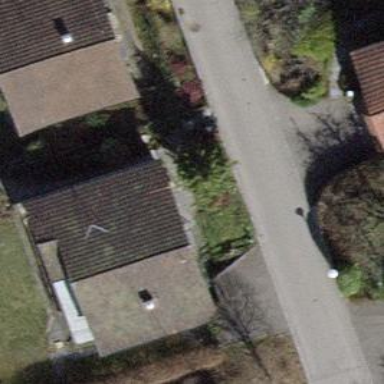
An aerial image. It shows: Residential building with gabled roof oriented across.